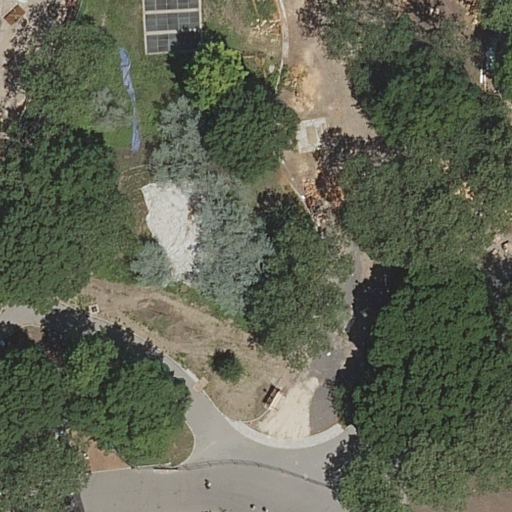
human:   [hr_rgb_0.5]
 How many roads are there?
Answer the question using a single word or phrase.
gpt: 10

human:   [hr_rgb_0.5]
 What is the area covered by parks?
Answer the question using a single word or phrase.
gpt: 6640m2

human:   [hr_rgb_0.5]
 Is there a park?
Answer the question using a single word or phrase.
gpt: yes

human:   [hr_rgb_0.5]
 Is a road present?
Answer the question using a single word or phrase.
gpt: yes

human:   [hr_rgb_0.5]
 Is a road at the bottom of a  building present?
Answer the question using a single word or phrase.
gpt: no

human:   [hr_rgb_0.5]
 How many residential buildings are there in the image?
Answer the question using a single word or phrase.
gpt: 0

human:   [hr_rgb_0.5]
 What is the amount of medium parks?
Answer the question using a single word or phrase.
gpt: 4

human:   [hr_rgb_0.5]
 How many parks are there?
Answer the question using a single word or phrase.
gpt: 8

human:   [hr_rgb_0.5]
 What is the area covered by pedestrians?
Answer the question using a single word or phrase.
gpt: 5206m2

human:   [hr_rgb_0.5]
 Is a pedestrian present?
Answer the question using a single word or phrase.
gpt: yes

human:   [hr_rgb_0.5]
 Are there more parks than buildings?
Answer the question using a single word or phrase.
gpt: yes

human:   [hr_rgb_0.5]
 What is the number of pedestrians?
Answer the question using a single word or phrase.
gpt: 5

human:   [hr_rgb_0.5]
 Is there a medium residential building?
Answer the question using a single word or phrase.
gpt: no

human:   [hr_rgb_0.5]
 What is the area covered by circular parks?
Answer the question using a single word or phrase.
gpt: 0m2

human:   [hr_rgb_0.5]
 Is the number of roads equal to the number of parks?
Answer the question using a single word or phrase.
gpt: no

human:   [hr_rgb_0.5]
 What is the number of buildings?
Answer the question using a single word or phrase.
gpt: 0

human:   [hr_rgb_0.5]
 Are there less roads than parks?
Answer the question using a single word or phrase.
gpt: no

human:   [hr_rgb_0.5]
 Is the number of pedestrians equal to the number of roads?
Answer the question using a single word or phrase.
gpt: no

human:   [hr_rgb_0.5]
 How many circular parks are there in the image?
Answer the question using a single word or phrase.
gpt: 0

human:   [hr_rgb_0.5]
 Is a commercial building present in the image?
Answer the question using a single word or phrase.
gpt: no

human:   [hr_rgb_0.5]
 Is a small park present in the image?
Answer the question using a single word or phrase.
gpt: yes

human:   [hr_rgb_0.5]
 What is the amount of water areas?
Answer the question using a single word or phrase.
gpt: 0

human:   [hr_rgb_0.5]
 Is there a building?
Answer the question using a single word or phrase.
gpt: no

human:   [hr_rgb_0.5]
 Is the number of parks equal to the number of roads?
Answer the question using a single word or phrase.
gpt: no

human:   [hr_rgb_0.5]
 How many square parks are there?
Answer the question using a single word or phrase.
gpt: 0

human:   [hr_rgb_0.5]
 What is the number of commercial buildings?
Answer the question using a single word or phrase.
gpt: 0

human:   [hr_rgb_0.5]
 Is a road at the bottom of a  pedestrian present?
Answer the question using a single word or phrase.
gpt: yes

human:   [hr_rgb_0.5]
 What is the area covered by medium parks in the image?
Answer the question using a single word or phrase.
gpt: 1104m2

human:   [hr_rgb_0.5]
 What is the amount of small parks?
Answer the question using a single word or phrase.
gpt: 1

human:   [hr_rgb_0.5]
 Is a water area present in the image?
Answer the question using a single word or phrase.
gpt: no

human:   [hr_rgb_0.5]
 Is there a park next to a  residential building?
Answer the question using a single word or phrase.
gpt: no

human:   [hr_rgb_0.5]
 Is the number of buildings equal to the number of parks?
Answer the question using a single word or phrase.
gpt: no

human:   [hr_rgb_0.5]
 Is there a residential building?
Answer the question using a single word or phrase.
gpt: no

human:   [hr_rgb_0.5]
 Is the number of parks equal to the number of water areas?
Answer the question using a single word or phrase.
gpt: no

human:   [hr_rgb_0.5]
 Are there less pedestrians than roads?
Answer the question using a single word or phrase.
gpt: yes

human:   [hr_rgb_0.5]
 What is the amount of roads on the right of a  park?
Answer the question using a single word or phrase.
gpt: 10

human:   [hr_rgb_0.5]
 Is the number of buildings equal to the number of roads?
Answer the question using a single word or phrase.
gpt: no

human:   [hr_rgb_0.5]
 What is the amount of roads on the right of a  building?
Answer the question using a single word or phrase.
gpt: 0

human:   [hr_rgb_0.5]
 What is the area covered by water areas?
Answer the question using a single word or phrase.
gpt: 0m2

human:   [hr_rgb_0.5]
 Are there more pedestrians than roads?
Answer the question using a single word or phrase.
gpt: no

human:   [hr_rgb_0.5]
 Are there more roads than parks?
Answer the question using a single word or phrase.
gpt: yes

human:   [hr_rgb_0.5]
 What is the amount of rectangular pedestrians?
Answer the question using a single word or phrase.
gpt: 2

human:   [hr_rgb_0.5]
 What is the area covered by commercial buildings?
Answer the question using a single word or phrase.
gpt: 0m2

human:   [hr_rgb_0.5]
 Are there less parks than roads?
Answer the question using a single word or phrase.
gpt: yes

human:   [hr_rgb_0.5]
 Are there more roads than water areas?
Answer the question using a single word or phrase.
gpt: yes

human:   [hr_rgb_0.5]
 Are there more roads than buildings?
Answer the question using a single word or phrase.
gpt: yes

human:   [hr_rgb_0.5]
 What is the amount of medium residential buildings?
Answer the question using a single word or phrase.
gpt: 0

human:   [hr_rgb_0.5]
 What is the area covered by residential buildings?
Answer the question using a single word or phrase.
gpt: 0m2

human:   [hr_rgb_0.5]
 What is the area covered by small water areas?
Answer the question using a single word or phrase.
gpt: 0m2

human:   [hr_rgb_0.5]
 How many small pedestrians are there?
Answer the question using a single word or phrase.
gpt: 2

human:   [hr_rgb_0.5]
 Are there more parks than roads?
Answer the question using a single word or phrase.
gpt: no

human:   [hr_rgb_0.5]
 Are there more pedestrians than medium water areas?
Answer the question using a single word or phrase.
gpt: yes

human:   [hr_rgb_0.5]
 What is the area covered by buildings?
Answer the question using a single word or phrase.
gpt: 0m2

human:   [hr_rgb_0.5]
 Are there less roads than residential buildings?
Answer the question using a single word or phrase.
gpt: no

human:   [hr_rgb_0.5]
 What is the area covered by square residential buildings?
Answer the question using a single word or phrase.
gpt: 0m2

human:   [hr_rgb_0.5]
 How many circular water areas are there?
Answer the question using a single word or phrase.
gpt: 0

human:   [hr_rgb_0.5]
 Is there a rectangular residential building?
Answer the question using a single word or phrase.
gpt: no

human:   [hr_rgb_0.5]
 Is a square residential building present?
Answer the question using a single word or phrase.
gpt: no

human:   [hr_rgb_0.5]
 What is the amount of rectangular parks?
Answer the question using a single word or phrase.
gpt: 1

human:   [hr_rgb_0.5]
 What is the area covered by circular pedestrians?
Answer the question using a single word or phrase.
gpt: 0m2

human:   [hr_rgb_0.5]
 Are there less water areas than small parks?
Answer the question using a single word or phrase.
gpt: yes

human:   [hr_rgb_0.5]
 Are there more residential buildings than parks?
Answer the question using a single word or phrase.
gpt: no

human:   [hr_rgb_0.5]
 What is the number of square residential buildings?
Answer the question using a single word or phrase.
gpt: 0

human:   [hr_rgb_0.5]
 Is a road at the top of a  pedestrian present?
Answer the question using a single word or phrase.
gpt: yes